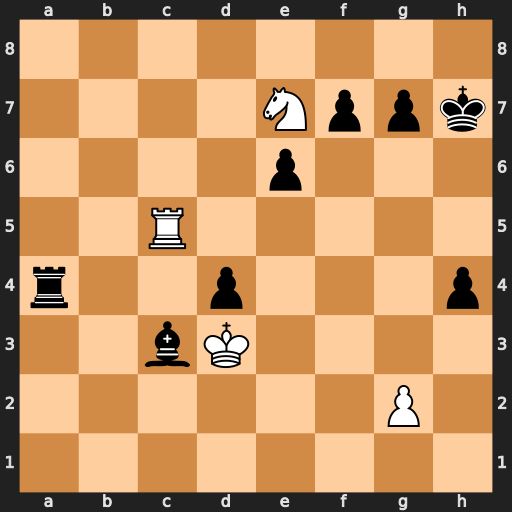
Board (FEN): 8/4Nppk/4p3/2R5/r2p3p/2bK4/6P1/8
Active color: w
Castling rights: -
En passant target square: -
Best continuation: Rh5#